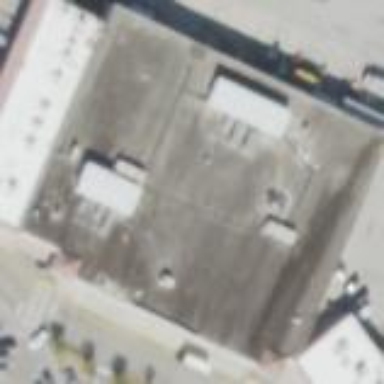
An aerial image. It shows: Supermarket located in building.